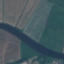
Land use / land cover: River